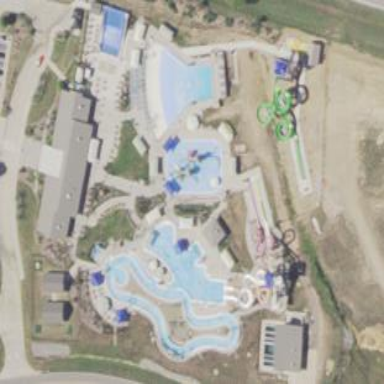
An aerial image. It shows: Water park.